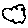
Label: cloud